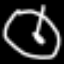
Label: clock